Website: home-depot
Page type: newsletter-management
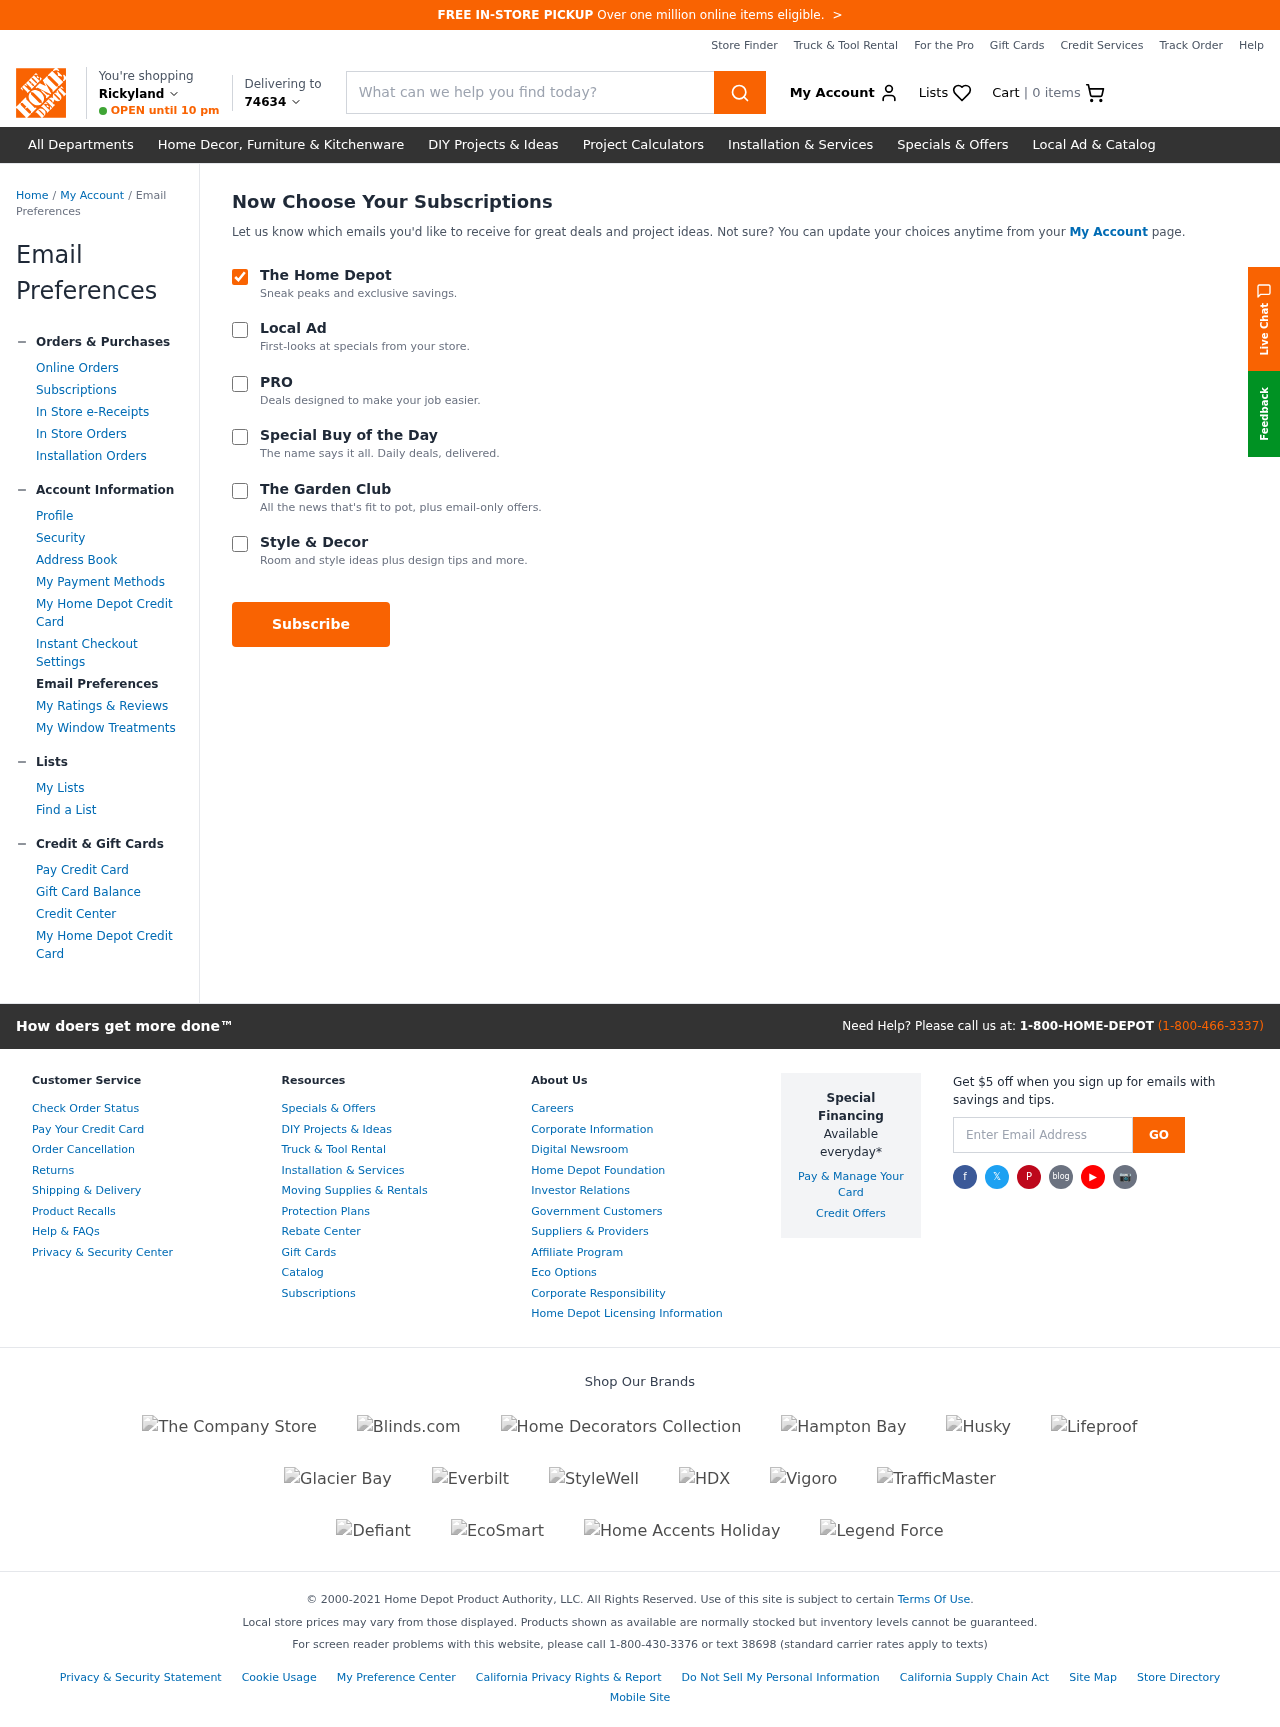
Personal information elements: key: PII_CITY
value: Rickyland
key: PII_POSTCODE
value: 74634
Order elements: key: ORDER_NUM_ITEMS
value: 0
Search elements: key: HEADER_SEARCH
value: What can we help you find today?